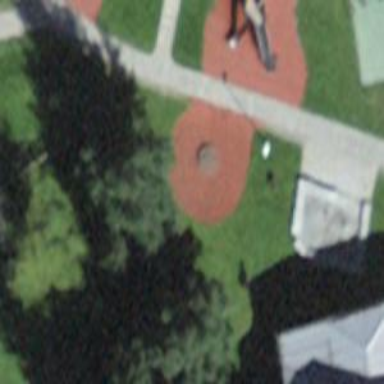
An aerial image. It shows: Bench.